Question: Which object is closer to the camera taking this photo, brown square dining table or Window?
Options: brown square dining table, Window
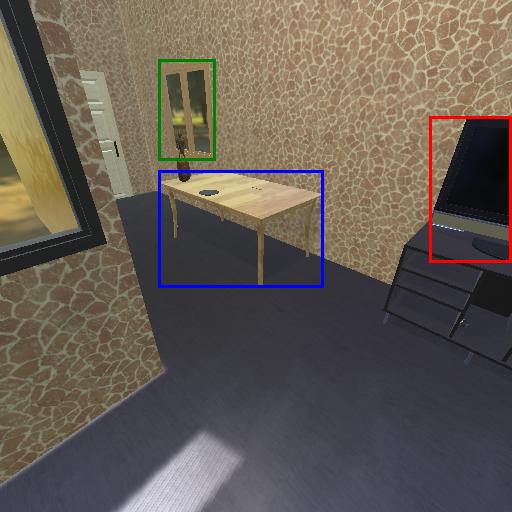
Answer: brown square dining table